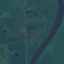
Land use / land cover class: River